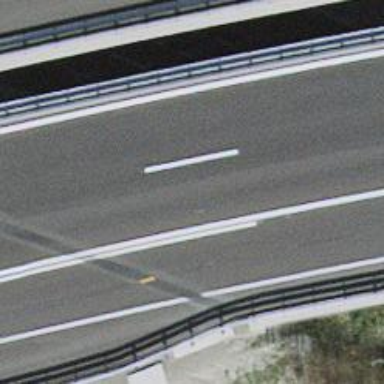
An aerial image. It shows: Asphalt motorway link.